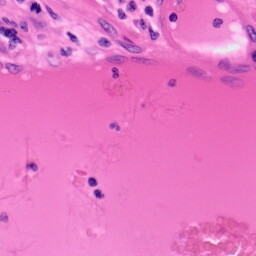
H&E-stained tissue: Colon